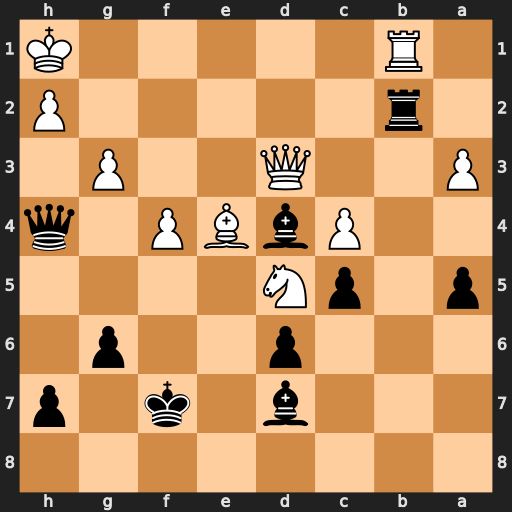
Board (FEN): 8/3b1k1p/3p2p1/p1pN4/2PbBP1q/P2Q2P1/1r5P/1R5K
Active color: b
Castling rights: -
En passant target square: -
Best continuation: Rxh2#